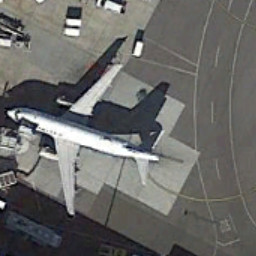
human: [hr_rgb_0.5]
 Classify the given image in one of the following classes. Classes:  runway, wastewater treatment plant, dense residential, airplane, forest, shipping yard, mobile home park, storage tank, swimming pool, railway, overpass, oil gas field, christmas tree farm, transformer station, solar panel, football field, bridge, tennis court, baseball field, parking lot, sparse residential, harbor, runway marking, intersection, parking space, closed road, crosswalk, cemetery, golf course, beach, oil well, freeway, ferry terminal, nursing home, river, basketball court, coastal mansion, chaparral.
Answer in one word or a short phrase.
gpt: airplane